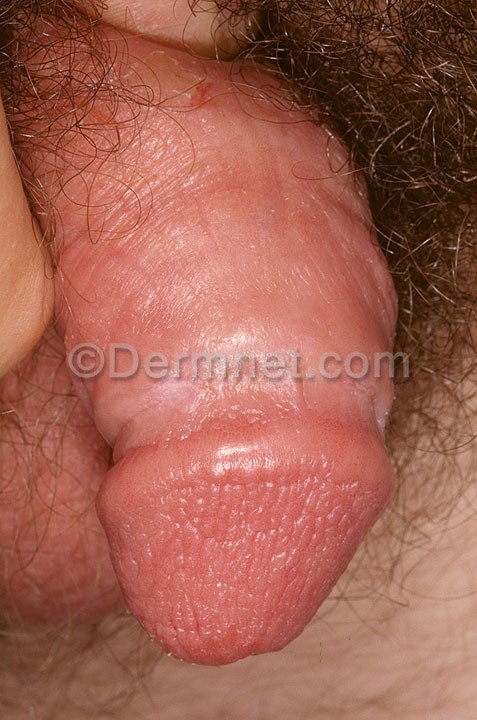
Disease: Poison Ivy Photos and other Contact Dermatitis